Question: '''
plot(airquality$Wind, airquality$Ozone, col=airquality$Month)
'''
How can I add a legend to the plot with correctly assigned colors other than by manually figuring out which color codes for which 'Month'?
---
EDIT
And after ordering one gets a really nice plot:
'''
with(
airquality,
xyplot(airquality[order(Wind), ]$Ozone ~ airquality[order(Wind), ]$Wind,
groups=Month, type="b",
auto.key=list(title="Month", corner=c(0.95, 1.0)))
)
'''

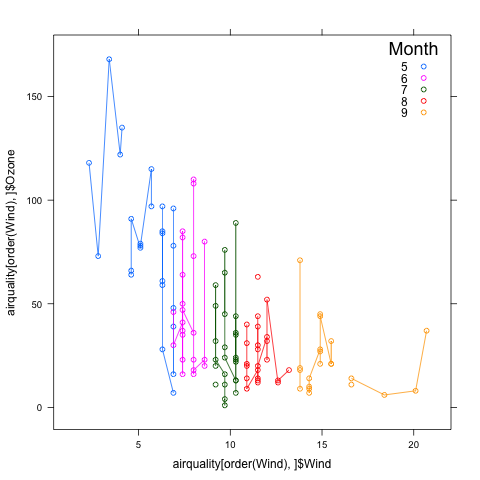
Answer: The numbers contained in 'airquality$Month' define specific colors (as well as specific months). You can have R use these numbers when constructing the legend:
'''
legend('topright', month.abb[unique(airquality$Month)],
col=unique(airquality$Month), pch=21)
'''

Alternatively, 'lattice' provides the 'auto.key' argument to, e.g., its 'xyplot' function:
'''
library(lattice)
xyplot(airquality$Ozone ~ airquality$Wind, groups=airquality$Month,
auto.key=list(title="Month", corner=c(0.95, 1)))
'''

And the 'ggplot' approach, as provided by @MrFlick in the comments.
'''
library(ggplot2)
ggplot(airquality,
aes(Wind, Ozone, col=factor(Month, levels=1:12, labels=month.name))) +
geom_point() + scale_color_discrete(name="Month")
'''